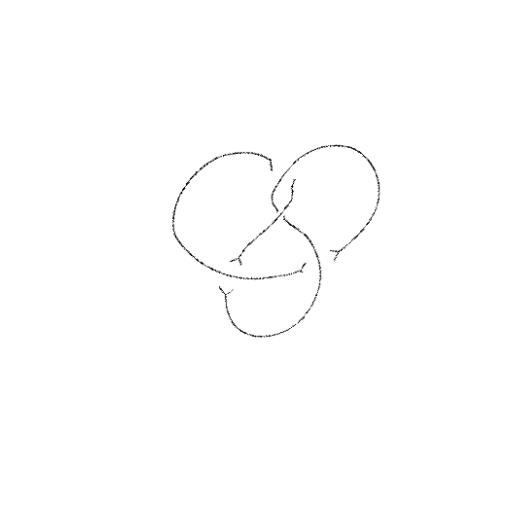
Crossing number: 4